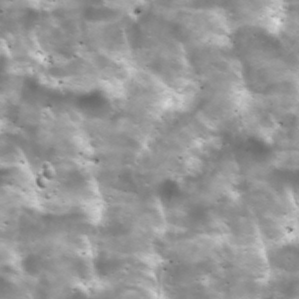
Label: non_frost